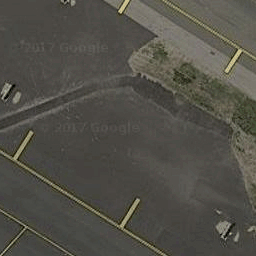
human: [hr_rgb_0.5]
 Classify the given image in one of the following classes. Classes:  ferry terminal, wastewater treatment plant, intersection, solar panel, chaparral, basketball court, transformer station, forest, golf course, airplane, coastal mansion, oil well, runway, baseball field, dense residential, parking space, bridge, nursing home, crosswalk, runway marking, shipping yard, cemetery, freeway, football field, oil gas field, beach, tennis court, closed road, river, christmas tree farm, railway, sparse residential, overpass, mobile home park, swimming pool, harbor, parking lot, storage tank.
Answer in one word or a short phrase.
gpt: runway marking